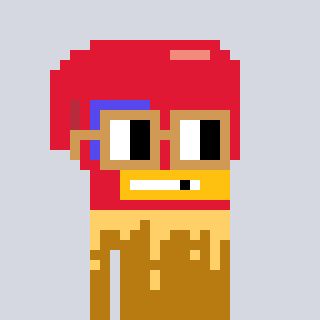
a pixel art character with square brown glasses, a boxing glove-shaped head and a gold-colored body on a cool background